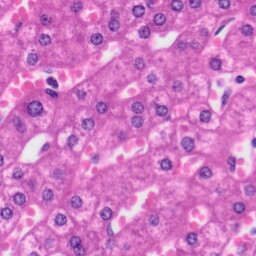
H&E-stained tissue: Liver